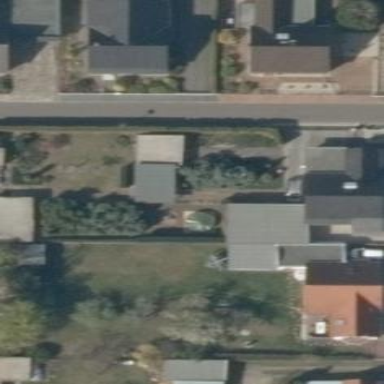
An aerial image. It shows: Simple house.